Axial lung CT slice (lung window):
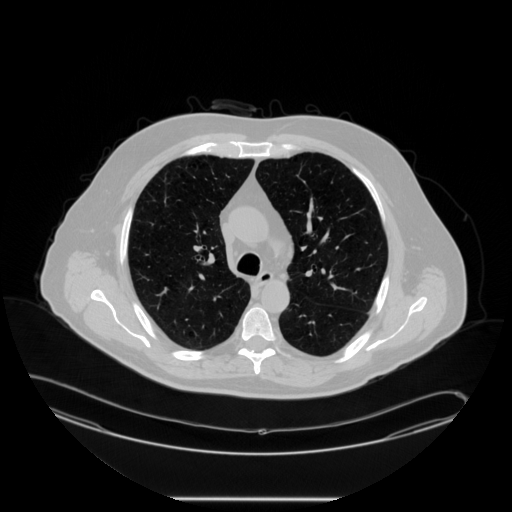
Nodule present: no